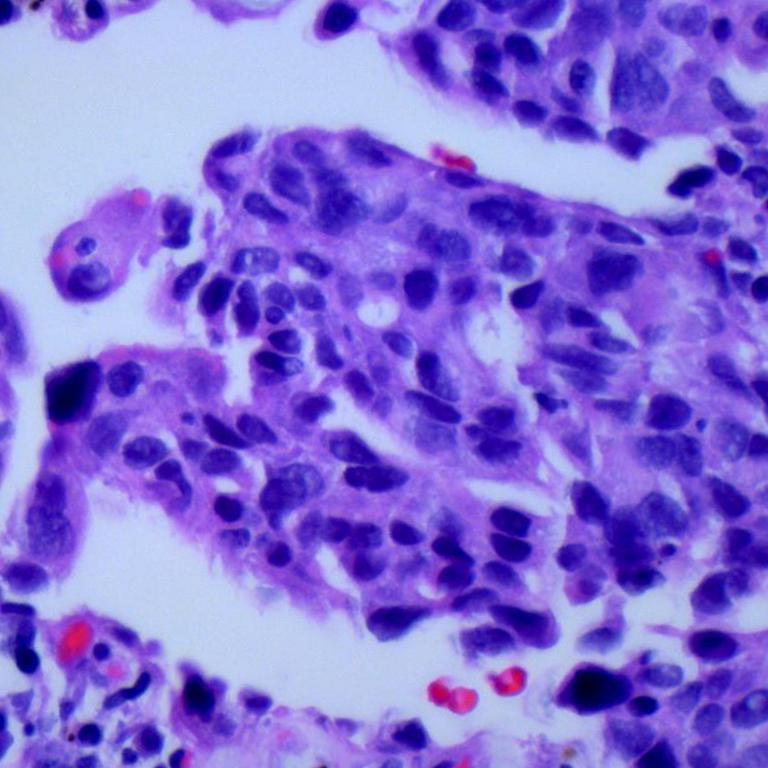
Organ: lung
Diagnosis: adenocarcinomas